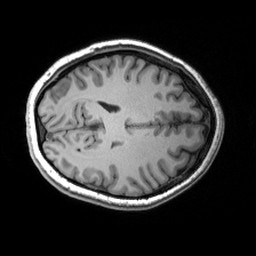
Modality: T1w
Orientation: axial
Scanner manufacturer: siemens
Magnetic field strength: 3 T
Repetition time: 2.53 s
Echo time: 0.00299 s